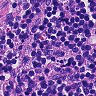
Metastatic tissue present: no